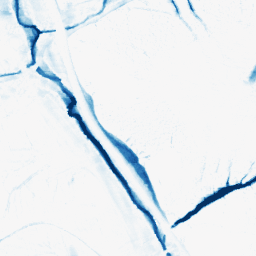
Category: morphological
Decomposition family: morphological_ellipse
Decomposition parameters: operation: closing
width: 10
height: 20
Upsampling method: cubic_catmull_rom
Upsampling parameters: scale: 8
Upsampling scale: 8